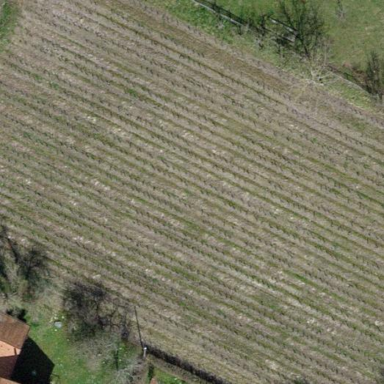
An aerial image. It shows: Vineyard where grapes are grown.